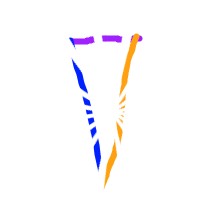
Shape: triangle